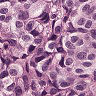
Metastatic tissue present: yes